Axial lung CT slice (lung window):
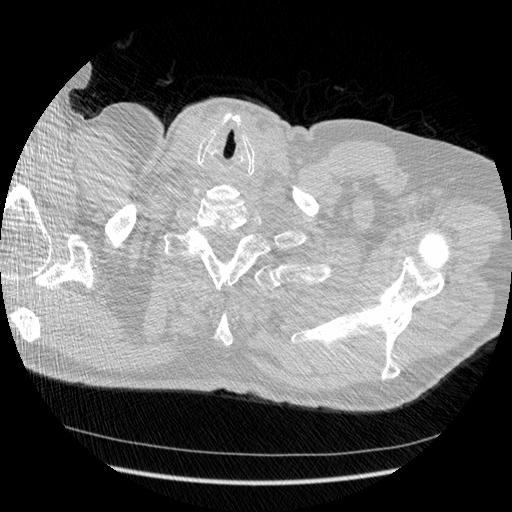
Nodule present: no